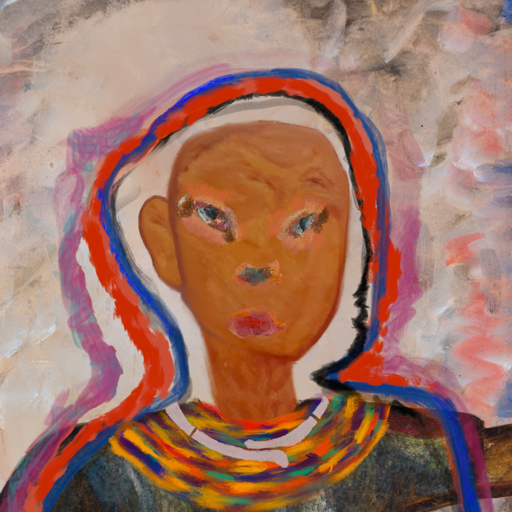
Background: Roy_Bahadur, Head And Neck Front: Pious_Lady, Face Front: Boggyland, Bust: Mosgoul, Hair Front: Experience, Head Accessory: Blank, Second Necklace: An_Impression_2, Necklace: Hypocrite_2, Baby: Blank